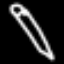
Label: pencil